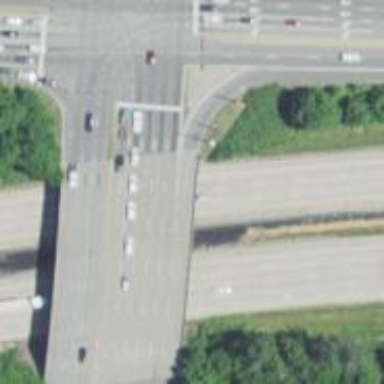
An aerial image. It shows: Asphalt surface bridge for trunk link highway.